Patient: sex F, age 64
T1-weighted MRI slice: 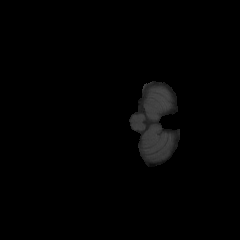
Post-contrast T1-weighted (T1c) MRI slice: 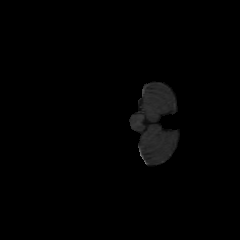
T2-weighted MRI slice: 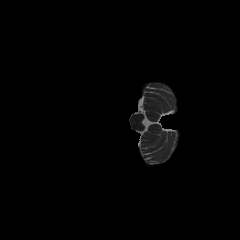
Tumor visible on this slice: no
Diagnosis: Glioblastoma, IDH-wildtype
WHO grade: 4